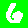
Digit: 6